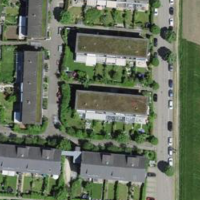
EUNIS habitat code: 54
Species observed at this site:
Nerium oleander
Acer campestre